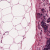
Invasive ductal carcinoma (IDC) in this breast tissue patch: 0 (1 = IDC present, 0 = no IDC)